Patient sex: F
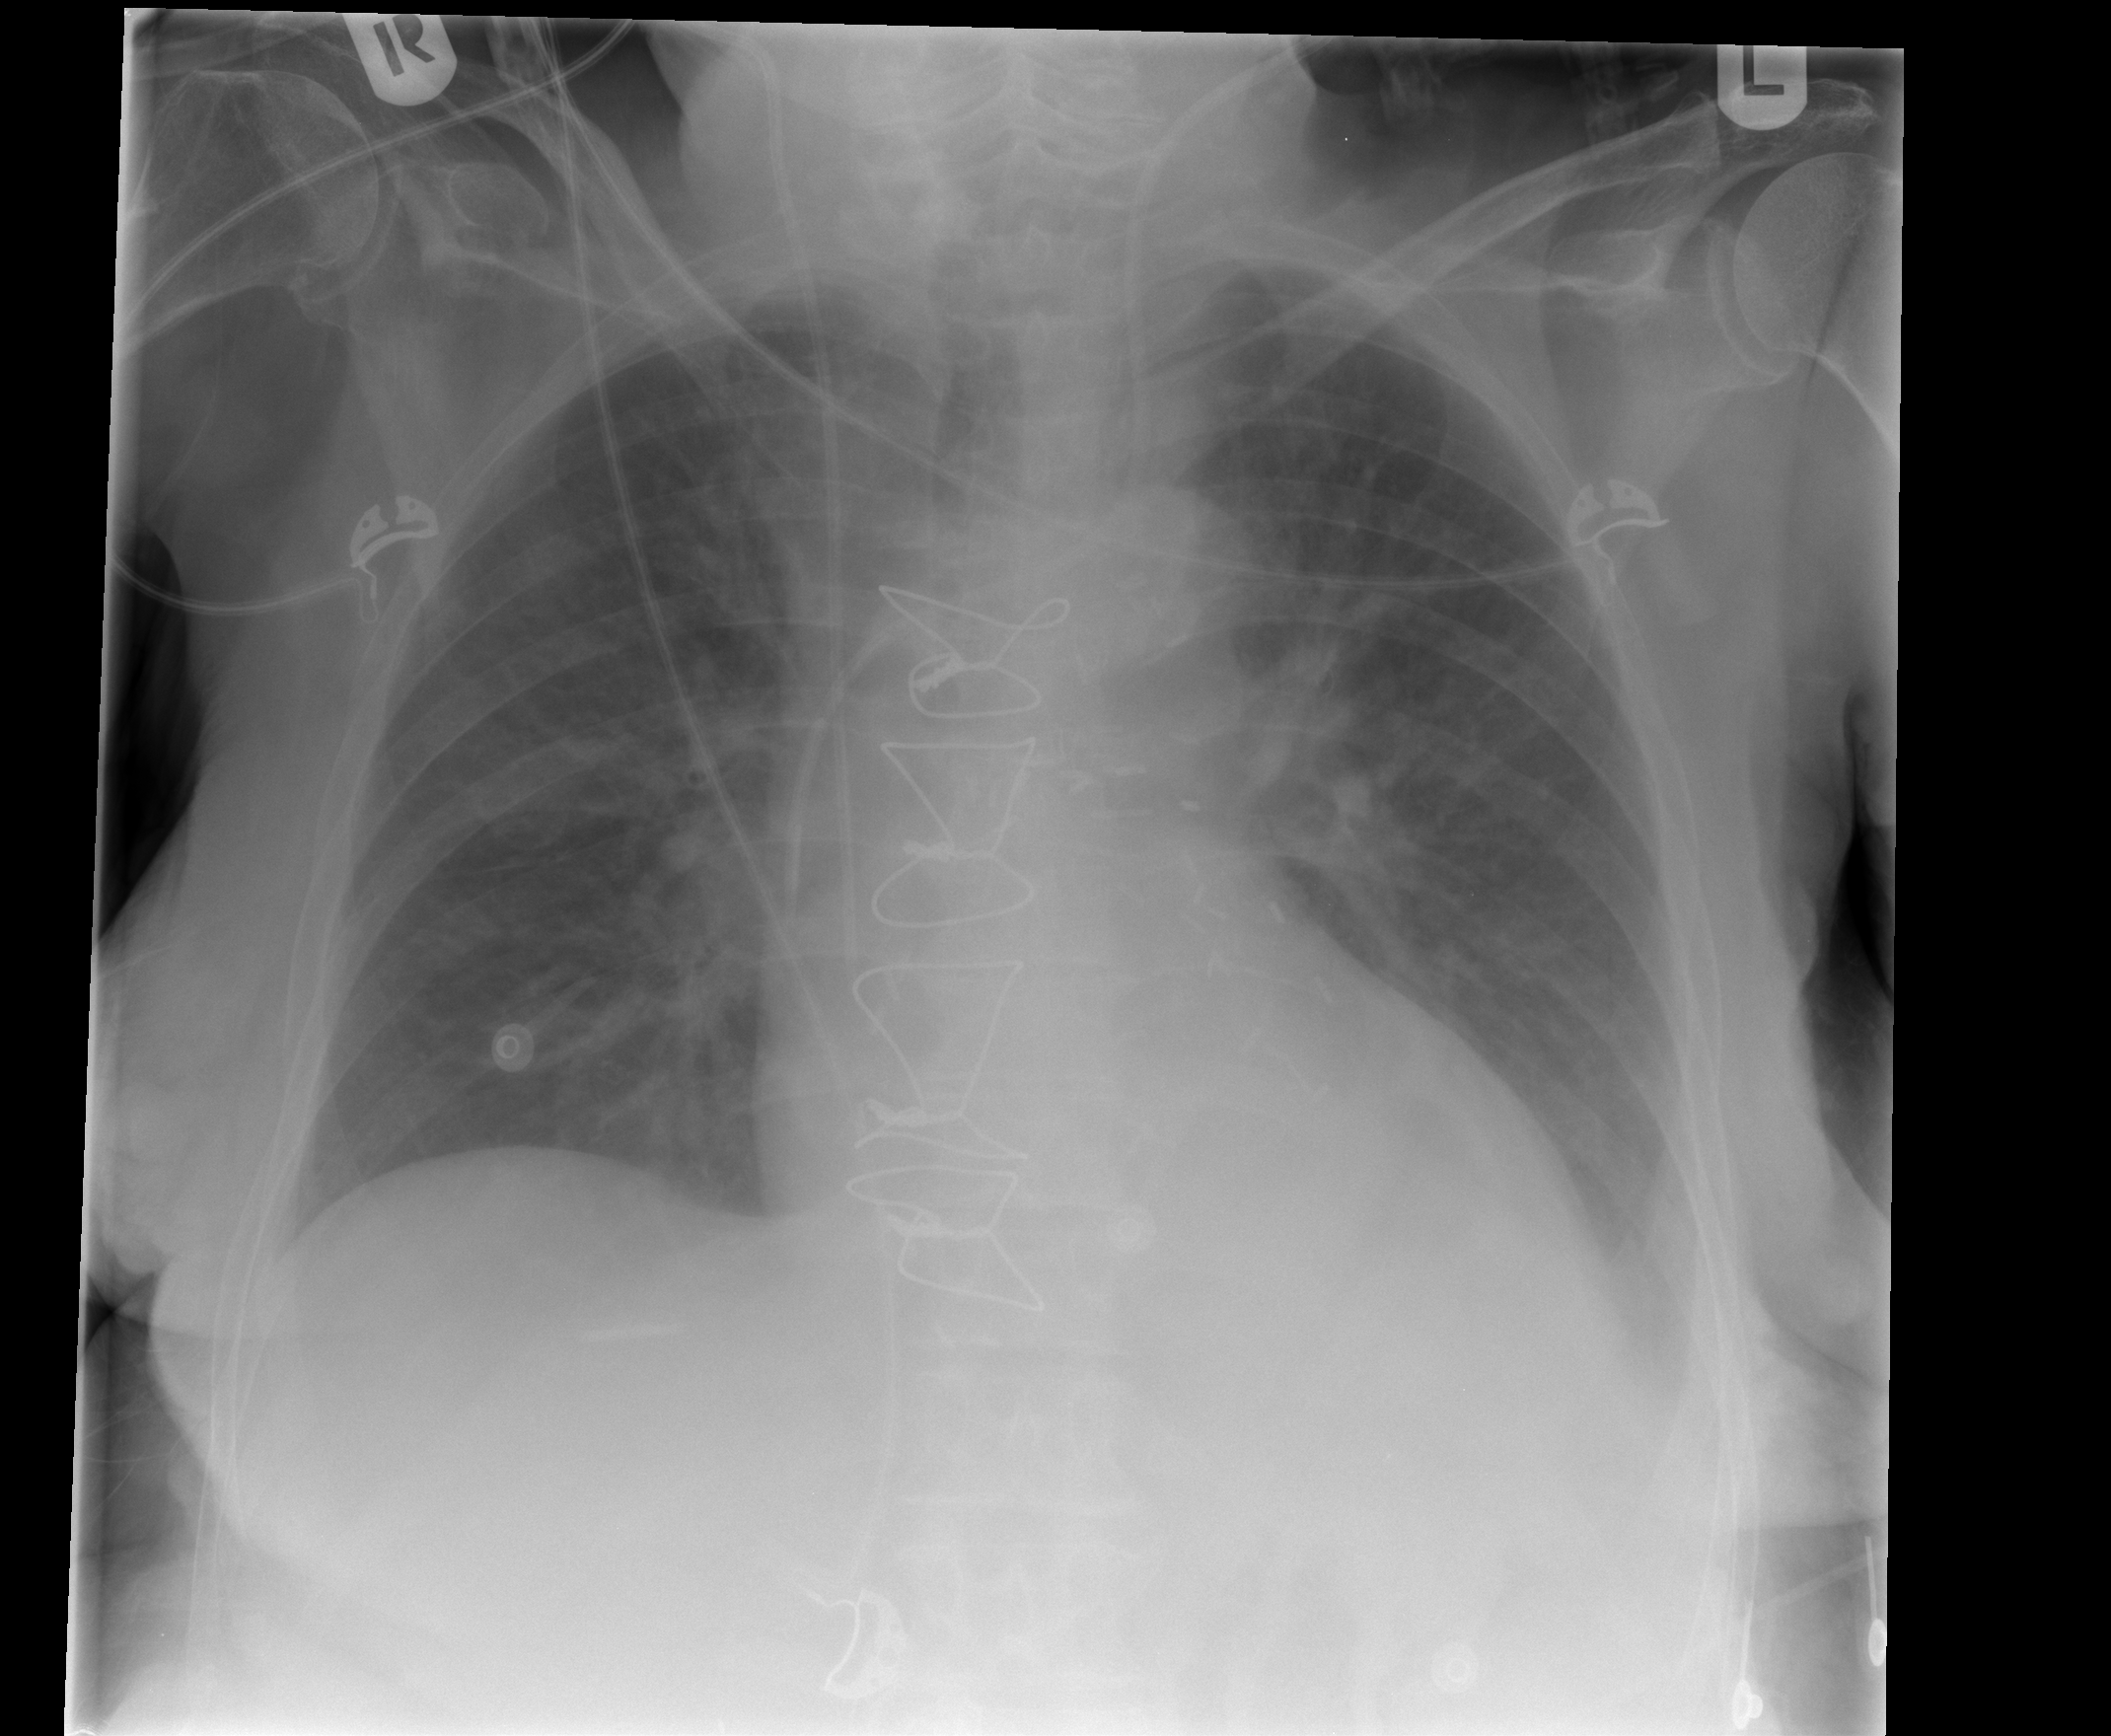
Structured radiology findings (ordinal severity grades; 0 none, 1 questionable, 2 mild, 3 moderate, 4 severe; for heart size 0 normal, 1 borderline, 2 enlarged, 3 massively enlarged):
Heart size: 2
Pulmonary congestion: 0
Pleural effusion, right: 1
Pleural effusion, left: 2
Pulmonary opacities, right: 1
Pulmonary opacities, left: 0
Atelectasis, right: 1
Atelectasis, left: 2